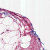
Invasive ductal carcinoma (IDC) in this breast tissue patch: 0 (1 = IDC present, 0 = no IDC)